Question: I am drawing circle using radial gradient.It is working fine but when i try to fill black and white colour in that circle, it is not working properly.When i run my app with black and white colour ,its taking green color for black color and yellow colour for white colour.Here is my code : '
'''
CGContextRef contextRef = UIGraphicsGetCurrentContext();
CGContextSetRGBStrokeColor(contextRef, 0, 0, 1.0, 1.0);
CGContextSetLineWidth(contextRef, borderWidth);
CGContextSetFillColorWithColor(contextRef, borderColor.CGColor);
//draw border
CGContextFillEllipseInRect(contextRef, CGRectMake(self.bounds.size.width/2 - (radius), self.bounds.size.height/2 - (radius), 2*radius, 2*radius));
//components from gradientColor1 and gradientColor2
CGFloat red1;
CGFloat green1;
CGFloat blue1;
{
const CGFloat *components = CGColorGetComponents(gradientColor1.CGColor);
red1 = components[0];
green1 = components[1];
blue1 = components[2];
}
CGFloat red2;
CGFloat green2;
CGFloat blue2;
{
const CGFloat *components = CGColorGetComponents(gradientColor2.CGColor);
red2 = components[0];
green2 = components[1];
blue2 = components[2];
}
//radial gradient color
CGGradientRef gradient;
CGColorSpaceRef colorSpace;
CGFloat locations[] = {0.0,1.0};
CGFloat components[] = { red2,green2,blue2,1.0,red1,green1,blue1,1.0 };
colorSpace = CGColorSpaceCreateDeviceRGB();
gradient = CGGradientCreateWithColorComponents(colorSpace,components,locations,
sizeof(locations)/sizeof(CGFloat));
CGPoint start = CGPointMake(self.bounds.size.width/2, self.bounds.size.height/2 ), end = CGPointMake(self.bounds.size.width/2 , self.bounds.size.height/2);
CGFloat startRadius = 0.0, endRadius = radius - borderWidth;
CGContextDrawRadialGradient(contextRef,gradient,start,startRadius,end,endRadius,0);
CGGradientRelease(gradient);
CGColorSpaceRelease(colorSpace);
'''
Here gradientColor1 is white color and gradientColor2 is black colour.Please help me.Thanking you.Please refer image :

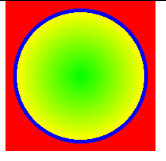
Answer: try using
'''
NSArray *colors = [NSArray arrayWithObjects:
(id)[UIColor colorWithWhite: 1.0 alpha: 1.0].CGColor,
(id)[UIColor colorWithWhite: 0.0 alpha: 1.0].CGColor, nil];
CGGradientRef gradient = CGGradientCreateWithColors(colorSpace, (__bridge CFArrayRef) colors, locations);
'''